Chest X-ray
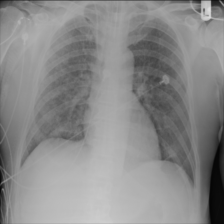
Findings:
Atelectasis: negative
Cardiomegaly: negative
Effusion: negative
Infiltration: positive
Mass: negative
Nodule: negative
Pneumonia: negative
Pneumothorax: negative
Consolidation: negative
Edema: negative
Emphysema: negative
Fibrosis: negative
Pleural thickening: negative
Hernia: negative